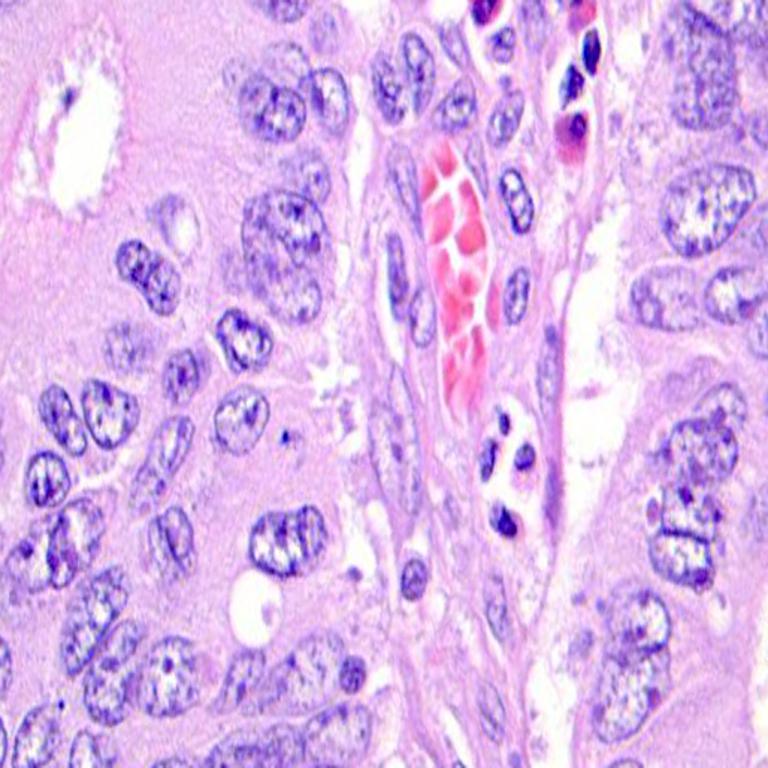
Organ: colon
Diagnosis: adenocarcinomas